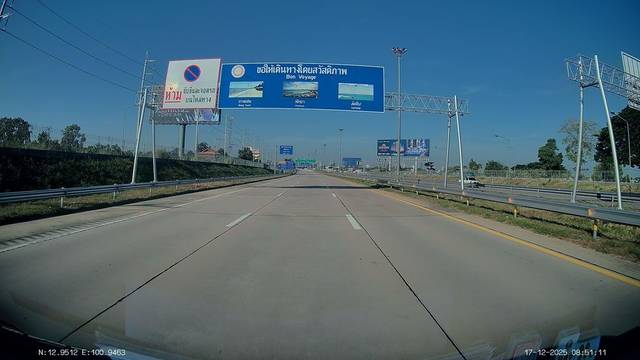
Region: Thailand
Coordinates: 12.951, 100.945